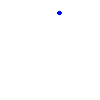
Particle: electron